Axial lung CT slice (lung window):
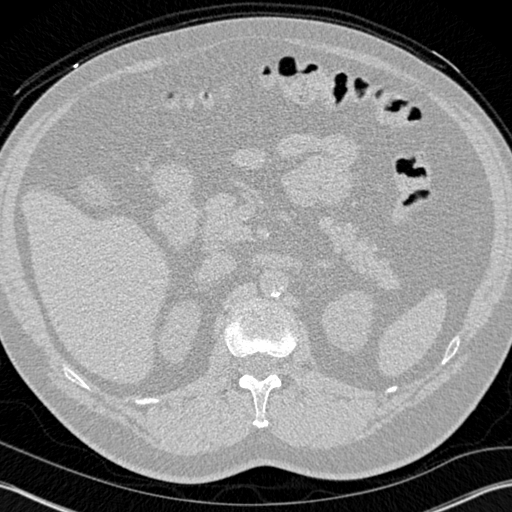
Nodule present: no